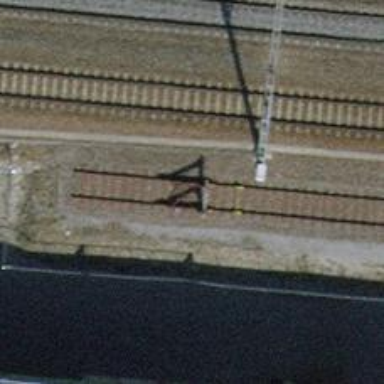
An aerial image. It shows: Single-track railway spur.